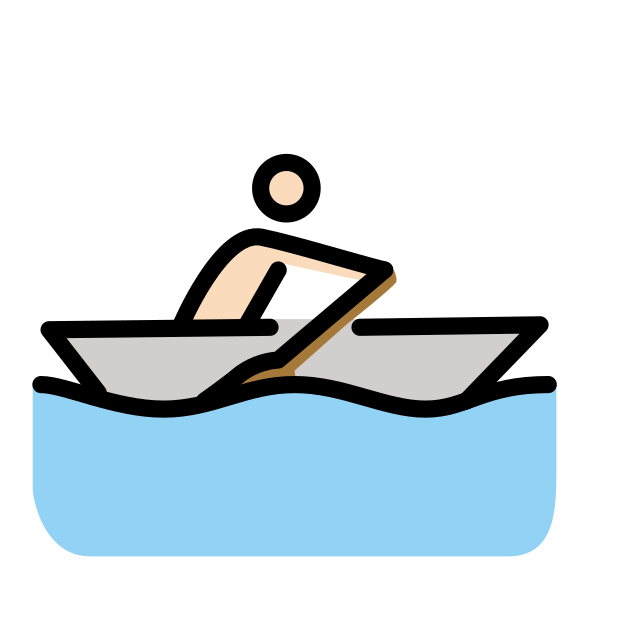
man rowing boat: light skin tone